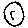
Label: circle